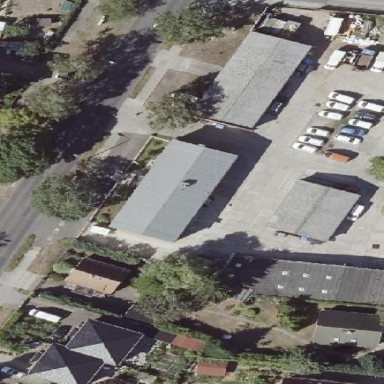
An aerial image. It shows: Commercial building with gabled roof.